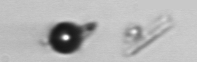
Label: bead